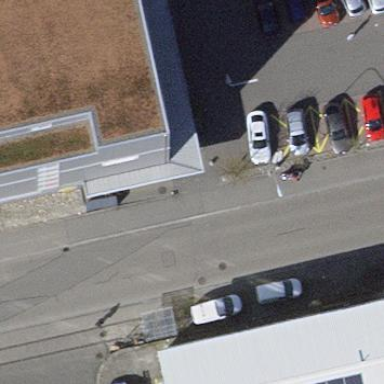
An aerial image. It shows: View of roof of building.